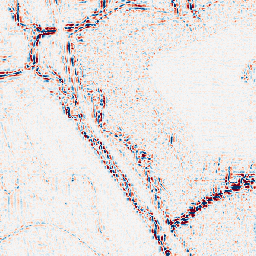
Category: wavelet
Decomposition family: wavelet_biorthogonal
Decomposition parameters: wavelet: bior2.4
level: 2
Upsampling method: area
Upsampling parameters: scale: 2
Upsampling scale: 2